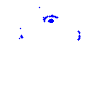
Particle: electron